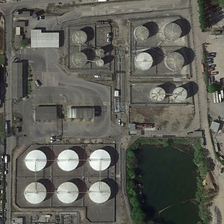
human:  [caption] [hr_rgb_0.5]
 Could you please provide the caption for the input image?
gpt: some storage tanks are near a pond and several buildings .

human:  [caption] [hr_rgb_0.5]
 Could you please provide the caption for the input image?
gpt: some storage tanks are near a pond and several buildings .

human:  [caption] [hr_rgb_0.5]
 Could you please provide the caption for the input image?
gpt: some storage tanks are near a pond and several buildings .

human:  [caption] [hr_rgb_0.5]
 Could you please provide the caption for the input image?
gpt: some storage tanks are near a pond and several buildings .

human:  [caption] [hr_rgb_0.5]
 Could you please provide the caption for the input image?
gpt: some storage tanks are near a pond and several buildings .